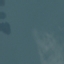
Land use / land cover: SeaLake